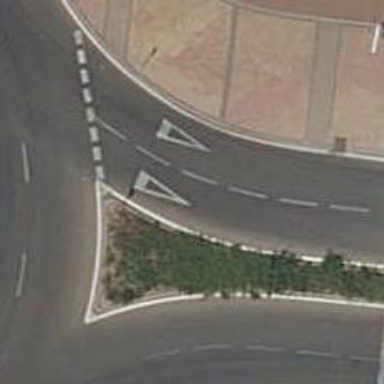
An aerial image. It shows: Road with "give way" sign.